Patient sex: F
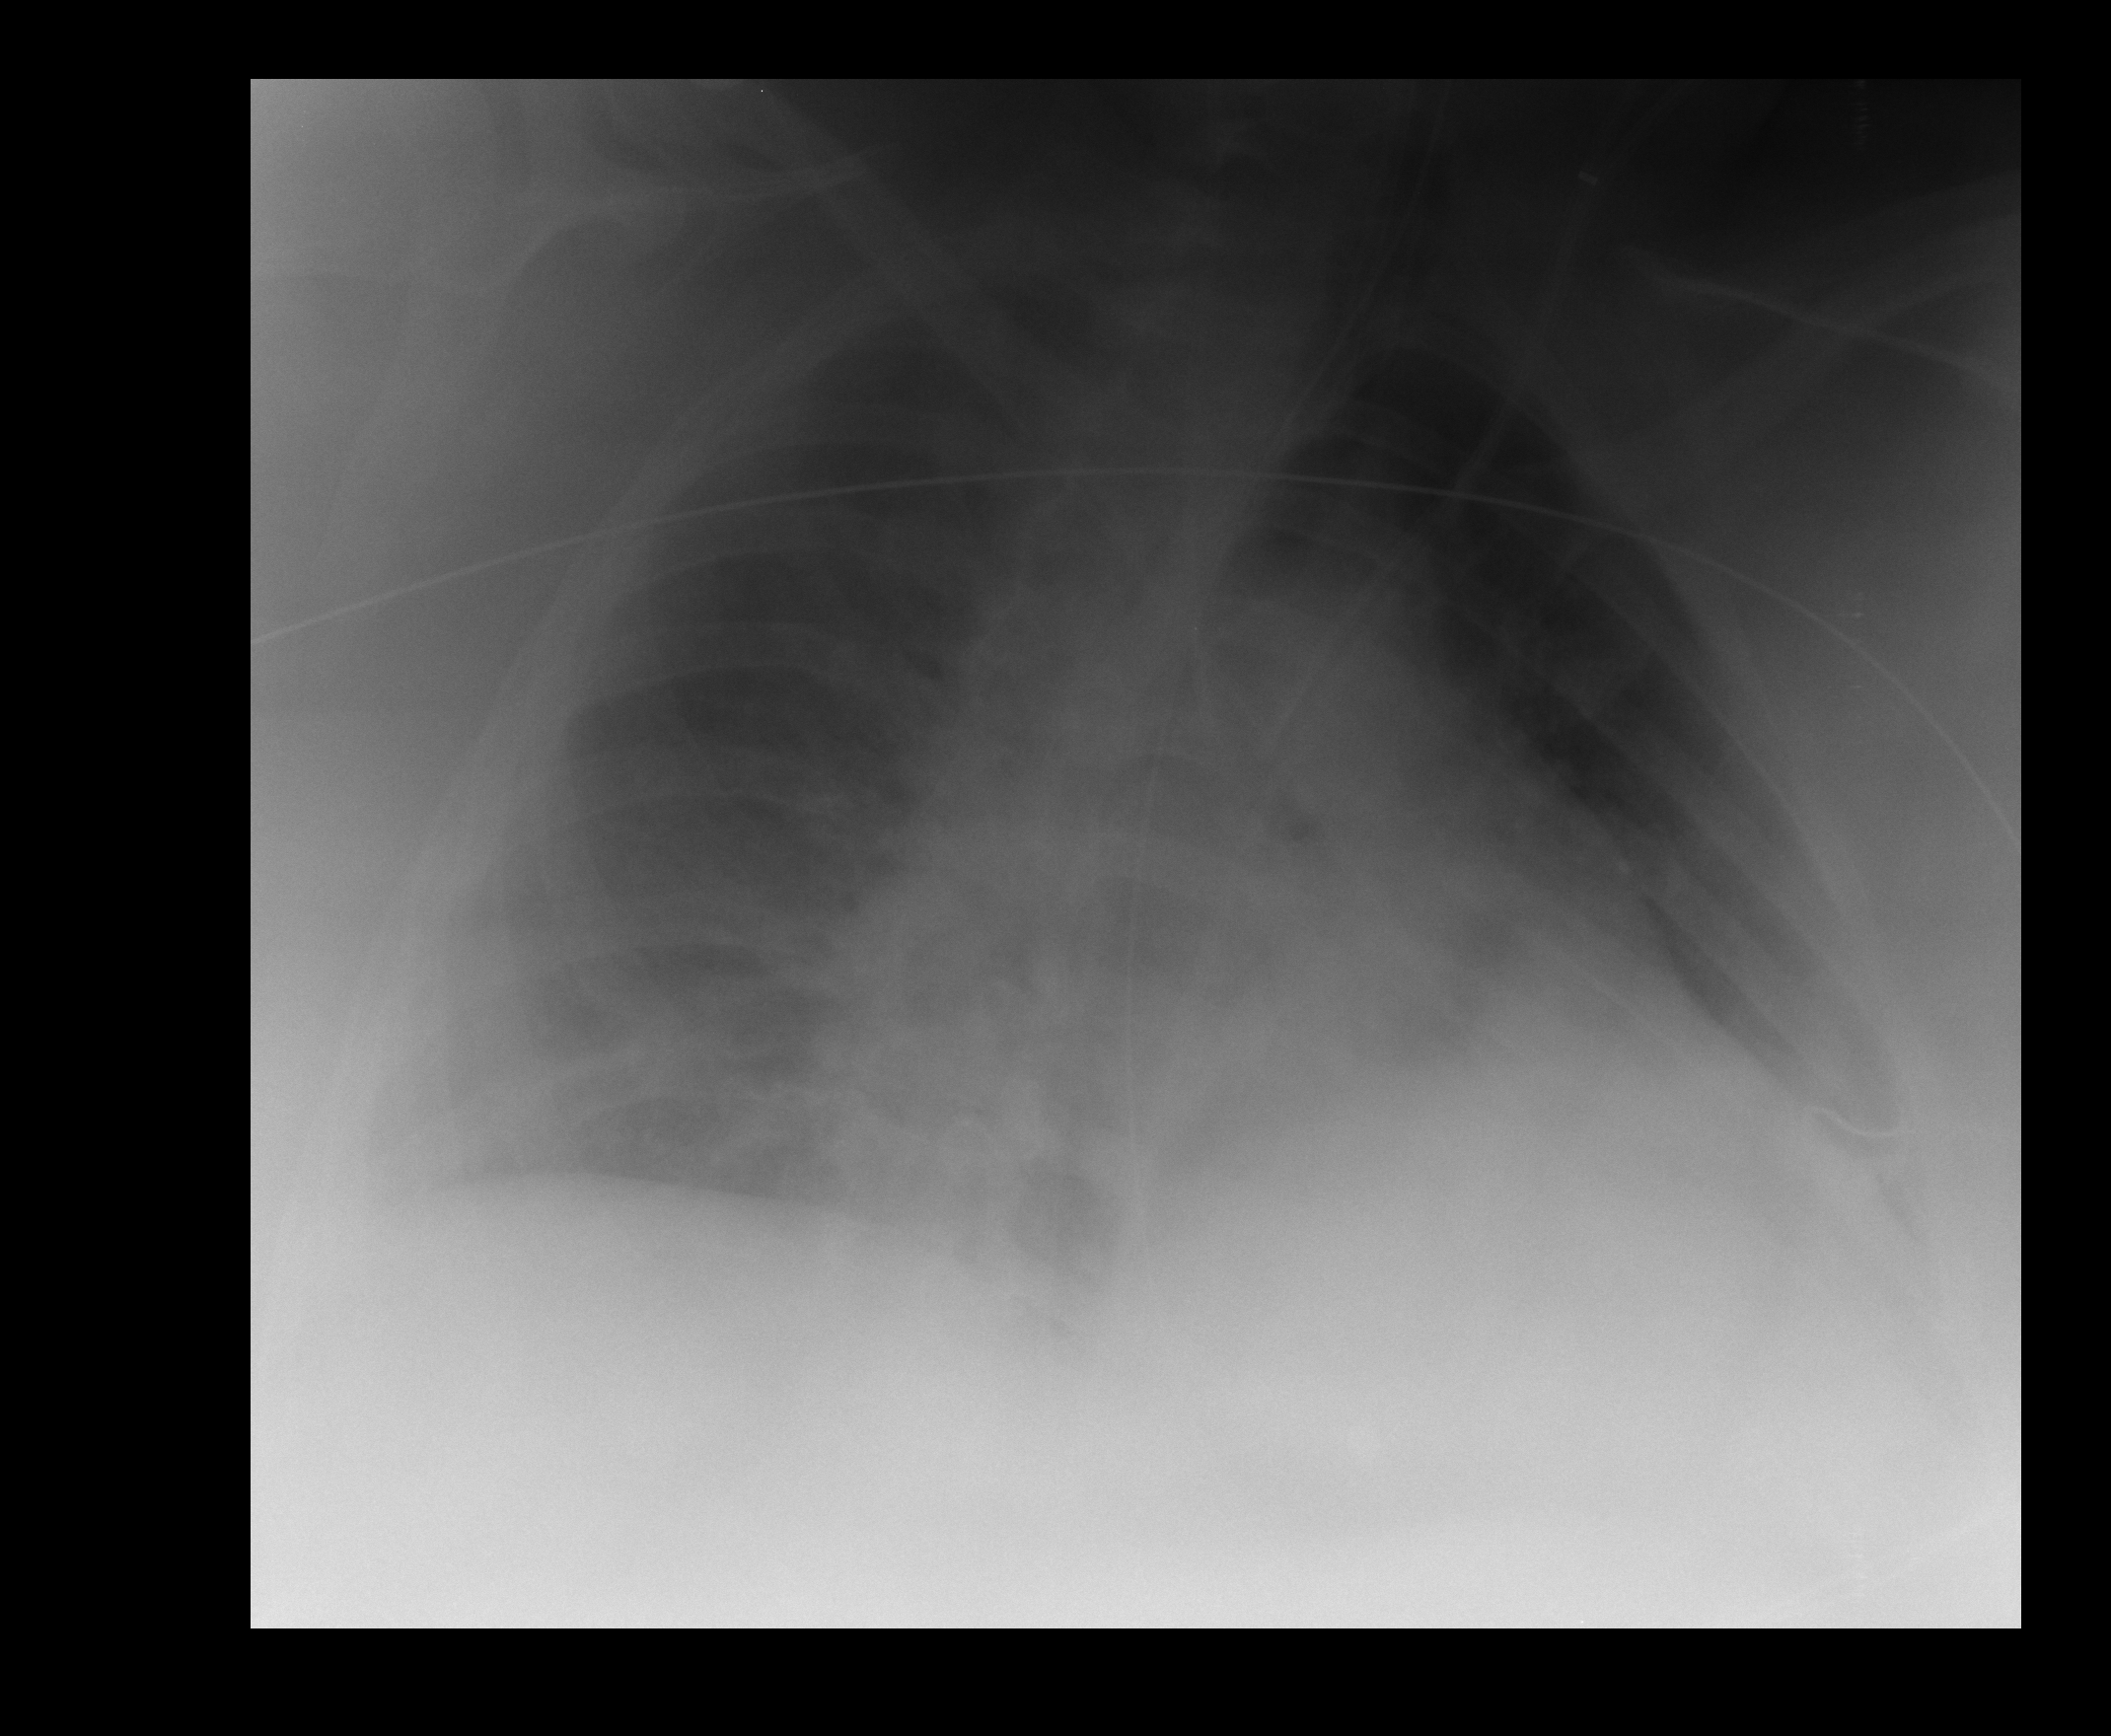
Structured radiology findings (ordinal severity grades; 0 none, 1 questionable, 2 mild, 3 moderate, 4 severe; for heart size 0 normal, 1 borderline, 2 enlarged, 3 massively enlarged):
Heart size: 2
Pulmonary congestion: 2
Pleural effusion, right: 0
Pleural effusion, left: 2
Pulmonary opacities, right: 0
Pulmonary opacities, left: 0
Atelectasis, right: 2
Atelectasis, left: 2